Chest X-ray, AP view. Patient: 55 years old, sex M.
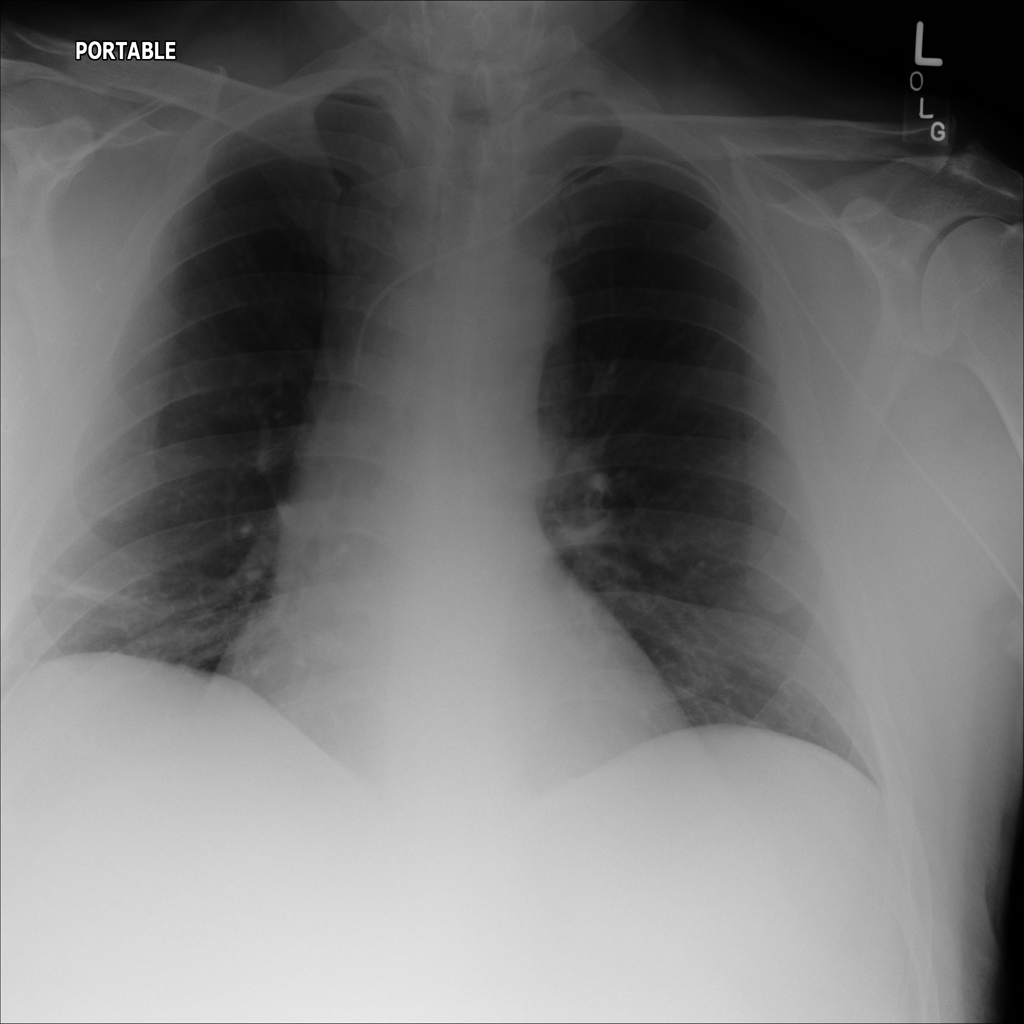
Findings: Atelectasis